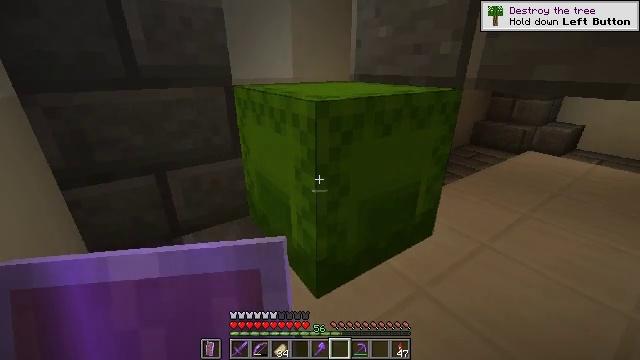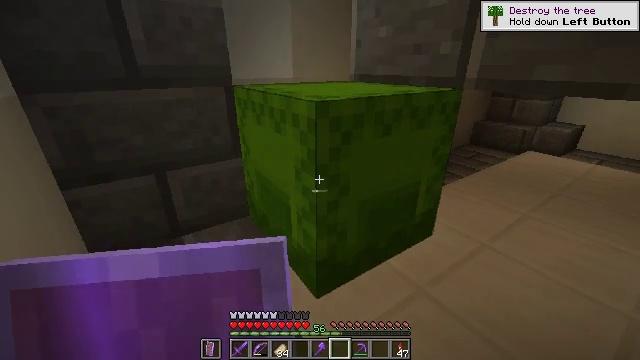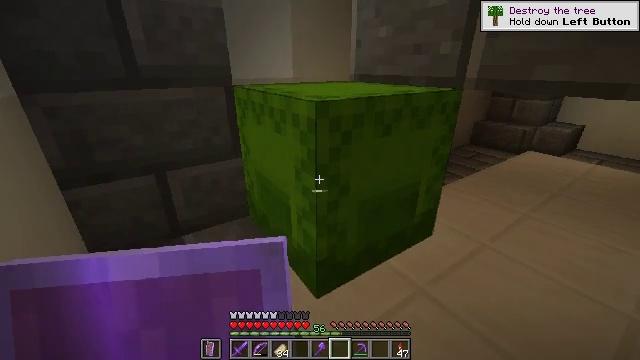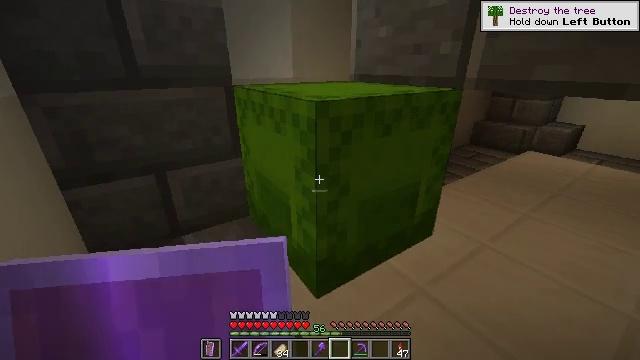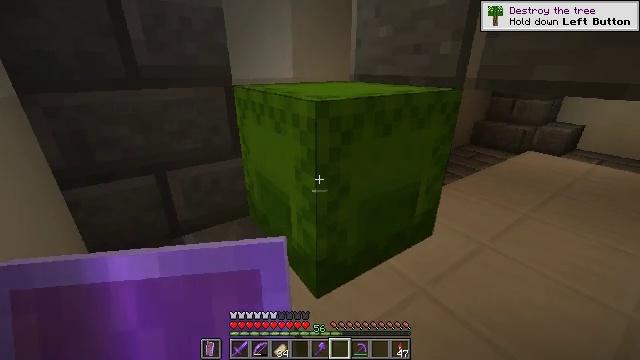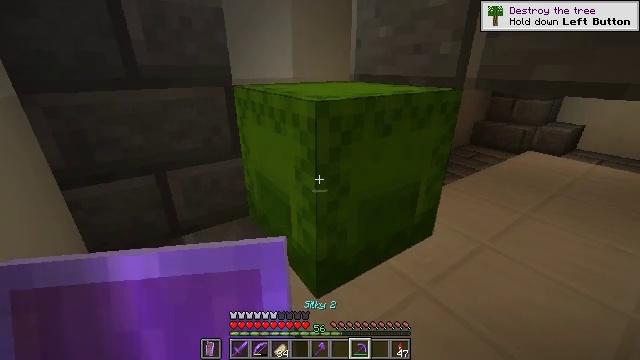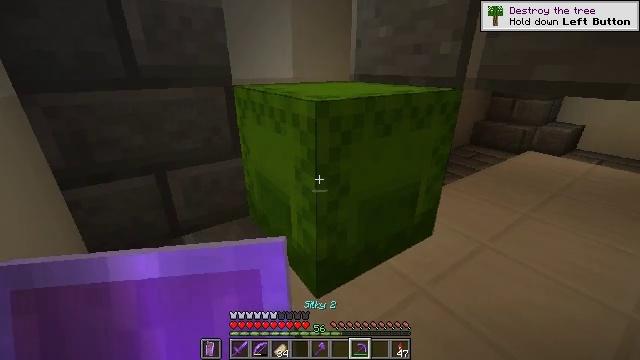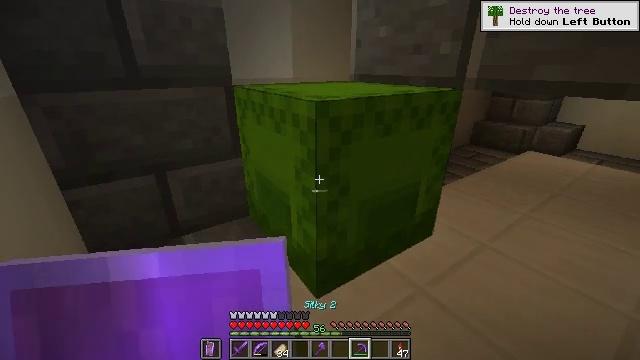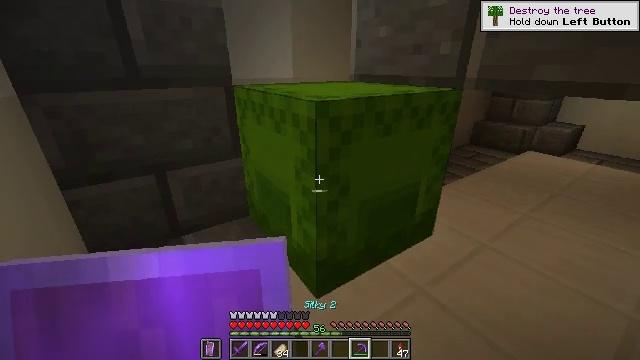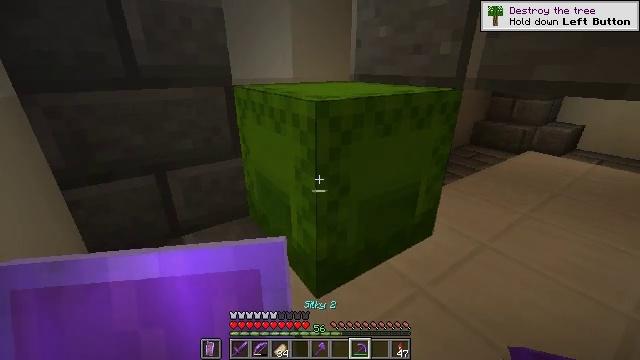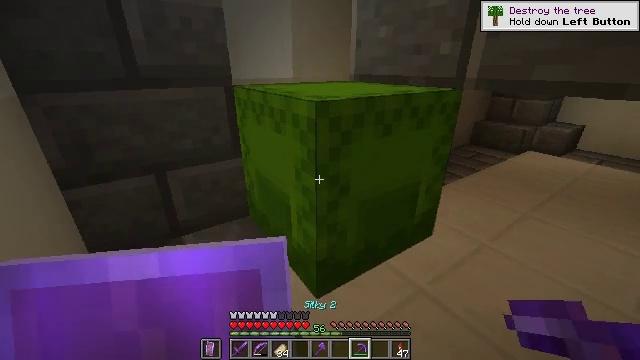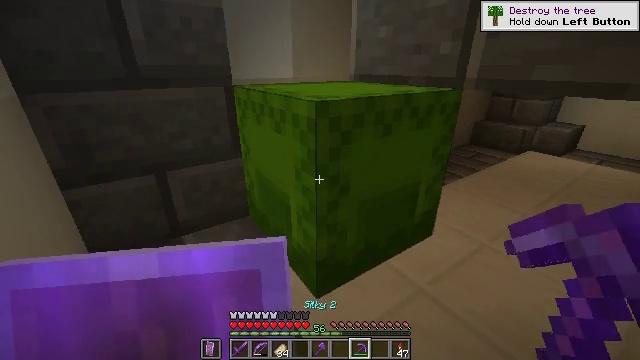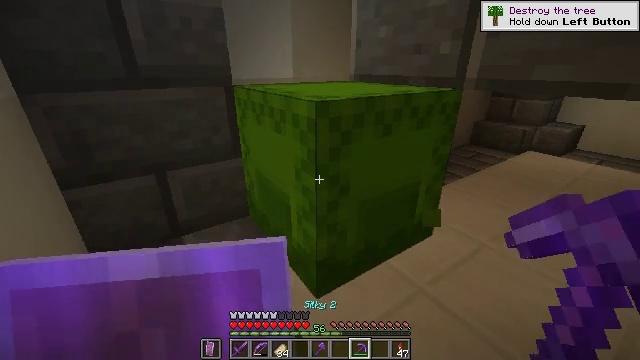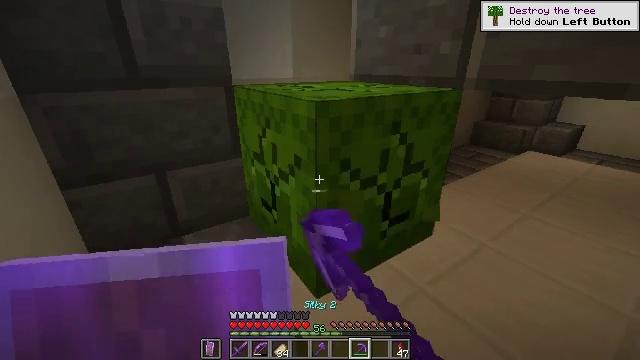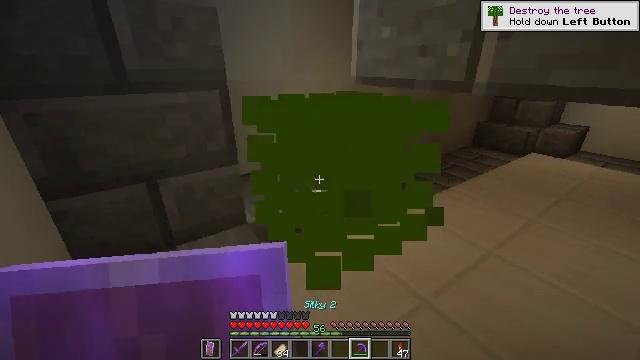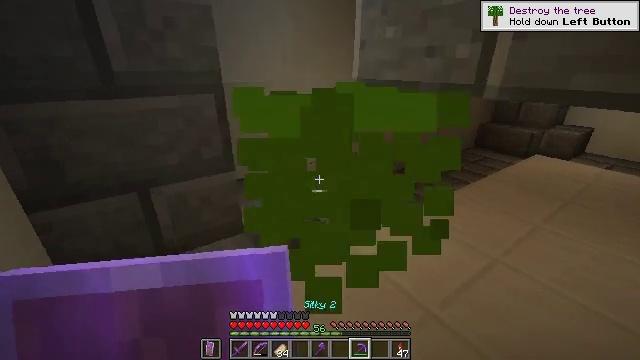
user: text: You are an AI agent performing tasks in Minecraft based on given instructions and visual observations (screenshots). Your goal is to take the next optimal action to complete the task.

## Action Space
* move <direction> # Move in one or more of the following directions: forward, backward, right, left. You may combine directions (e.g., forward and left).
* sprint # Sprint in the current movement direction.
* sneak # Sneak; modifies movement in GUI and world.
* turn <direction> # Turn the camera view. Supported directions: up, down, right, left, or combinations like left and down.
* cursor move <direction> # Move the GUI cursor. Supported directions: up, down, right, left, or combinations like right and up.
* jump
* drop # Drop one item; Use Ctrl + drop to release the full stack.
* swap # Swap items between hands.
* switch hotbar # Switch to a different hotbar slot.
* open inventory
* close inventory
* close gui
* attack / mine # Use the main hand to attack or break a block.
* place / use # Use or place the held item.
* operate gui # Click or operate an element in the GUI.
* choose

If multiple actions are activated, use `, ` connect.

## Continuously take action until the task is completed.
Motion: motion action
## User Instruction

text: Attack the lime shulker box to collect its contents.
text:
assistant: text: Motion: no_op
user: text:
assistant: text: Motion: no_op
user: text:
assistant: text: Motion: no_op
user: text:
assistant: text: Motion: no_op
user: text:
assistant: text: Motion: no_op
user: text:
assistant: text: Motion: no_op
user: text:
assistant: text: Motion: no_op
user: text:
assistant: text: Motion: no_op
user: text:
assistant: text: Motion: no_op
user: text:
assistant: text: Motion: no_op
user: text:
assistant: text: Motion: no_op
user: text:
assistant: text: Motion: attack / mine
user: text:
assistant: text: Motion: attack / mine
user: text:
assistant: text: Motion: move forward, attack / mine
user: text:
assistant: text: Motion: move forward, attack / mine
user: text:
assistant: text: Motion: move forward, attack / mine
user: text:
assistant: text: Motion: move forward
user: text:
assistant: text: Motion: move forward
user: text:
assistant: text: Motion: no_op